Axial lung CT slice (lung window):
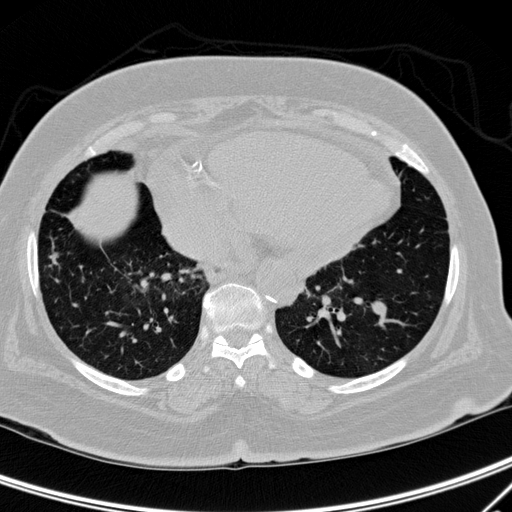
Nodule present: no